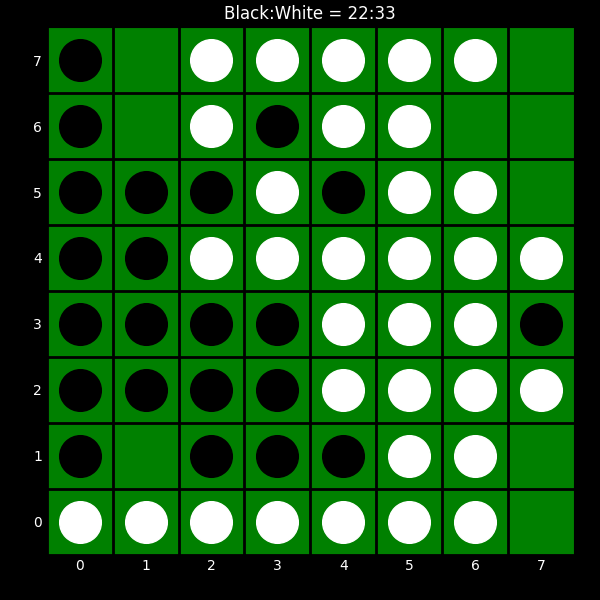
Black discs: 22
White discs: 33